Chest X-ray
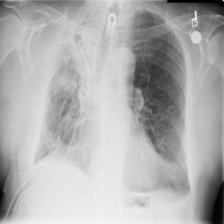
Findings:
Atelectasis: negative
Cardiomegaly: negative
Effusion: positive
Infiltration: positive
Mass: negative
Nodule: negative
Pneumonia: negative
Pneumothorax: negative
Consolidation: negative
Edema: negative
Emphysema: negative
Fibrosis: negative
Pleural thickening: negative
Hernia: negative